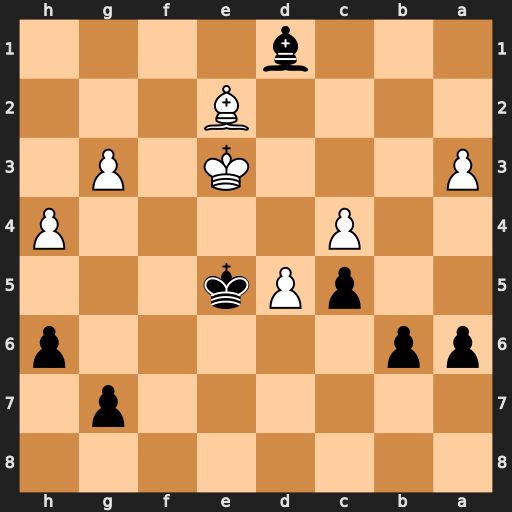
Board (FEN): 8/6p1/pp5p/2pPk3/2P4P/P3K1P1/4B3/3b4
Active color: b
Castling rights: -
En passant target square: -
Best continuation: Bxe2 Kxe2 b5